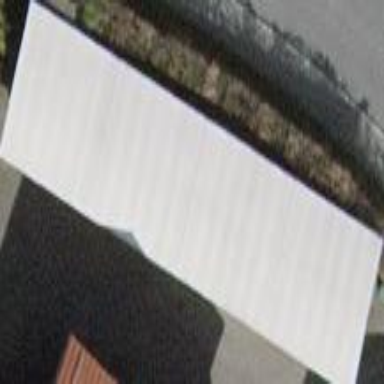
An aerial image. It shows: View of roof of building.